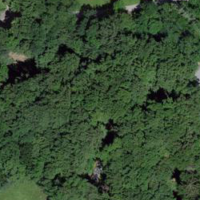
EUNIS habitat code: 24
Species observed at this site:
Urtica dioica